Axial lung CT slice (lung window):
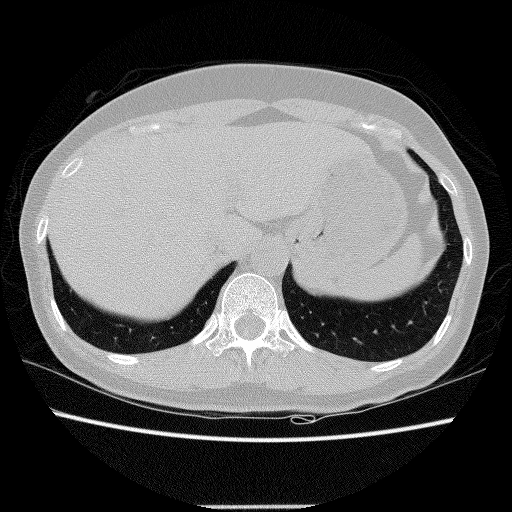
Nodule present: no